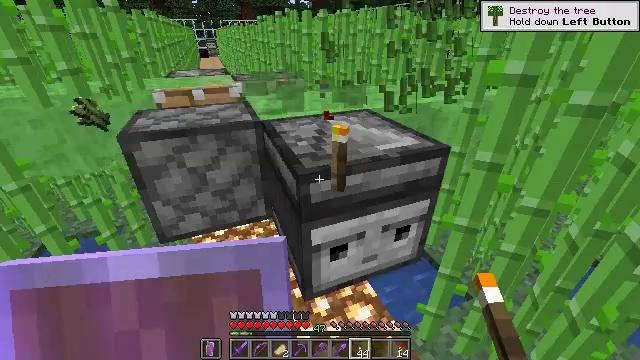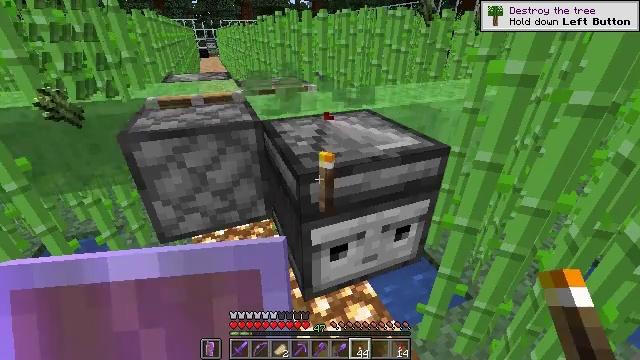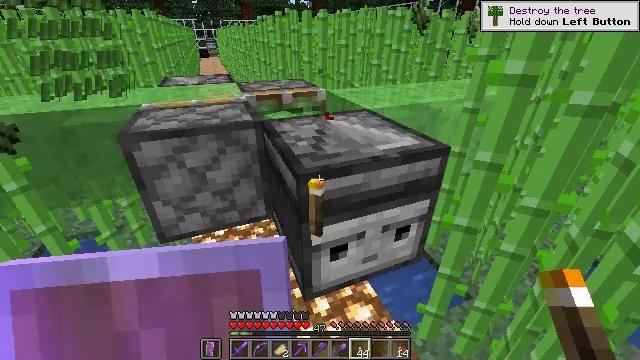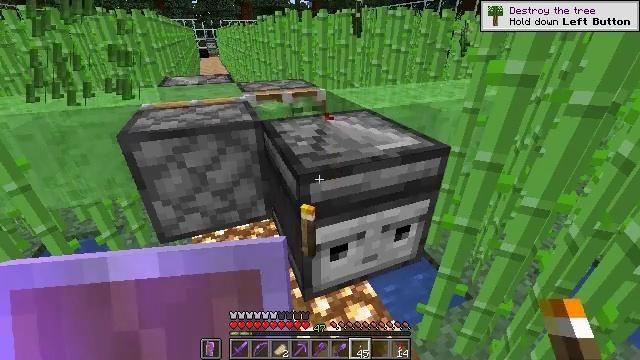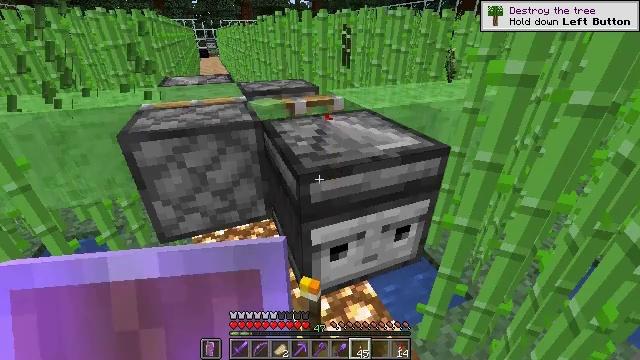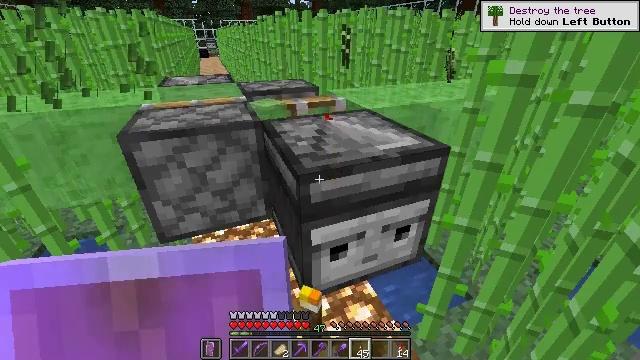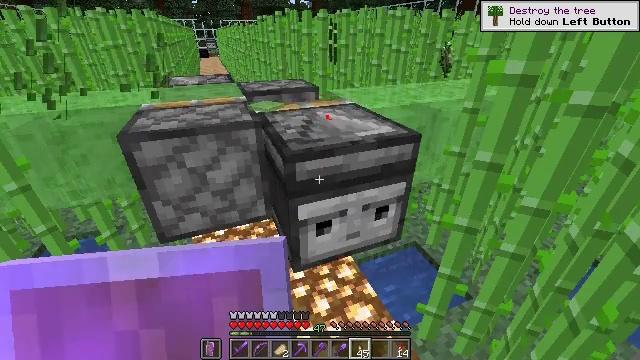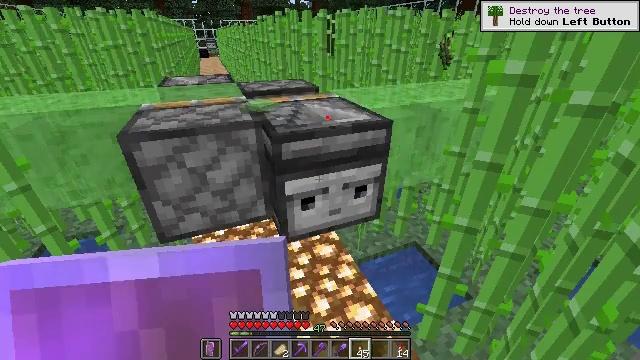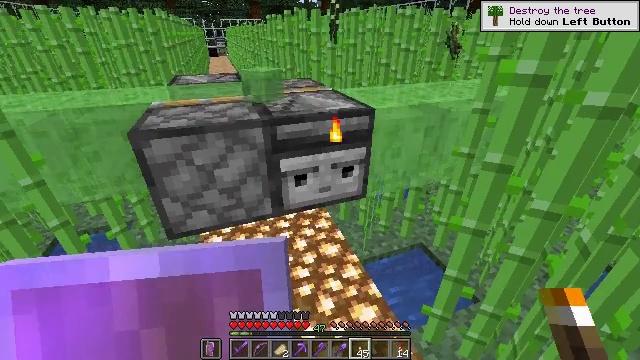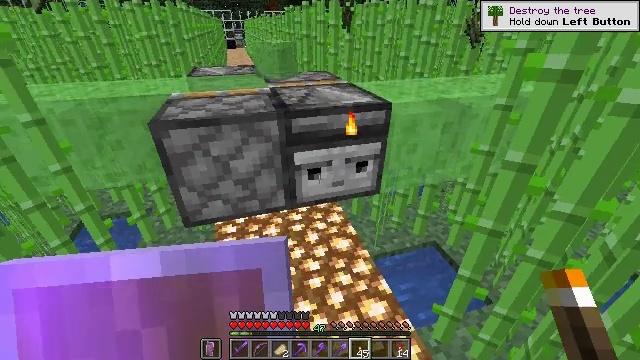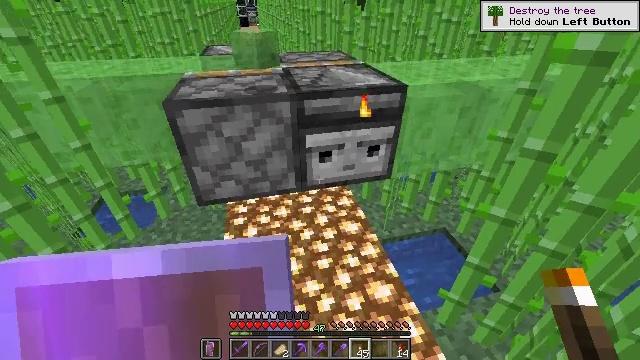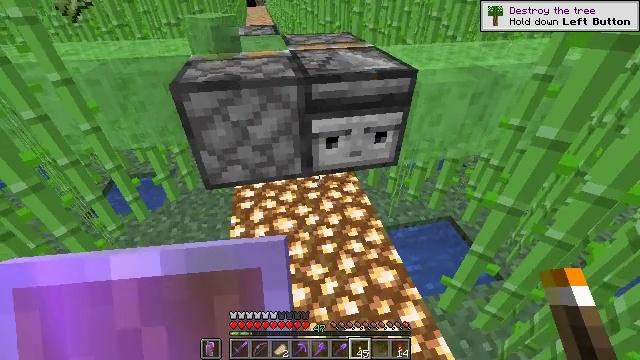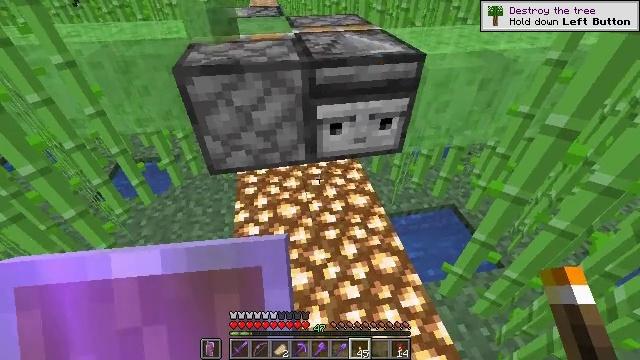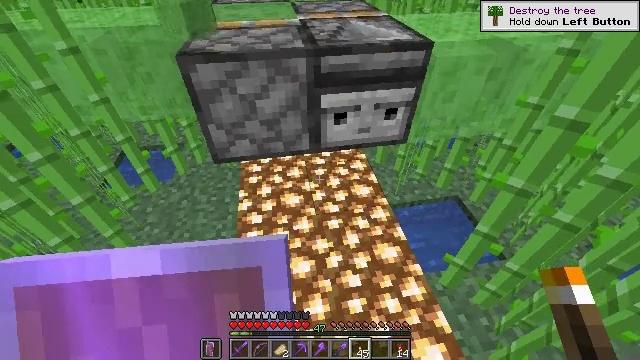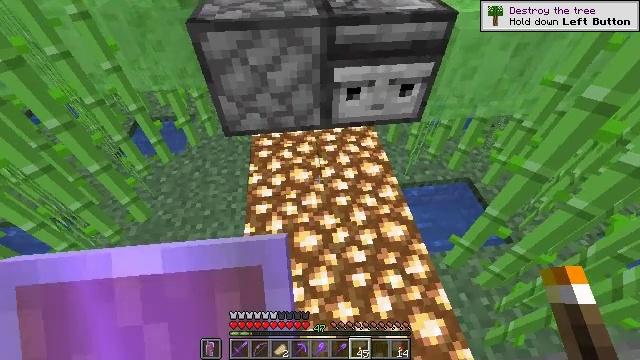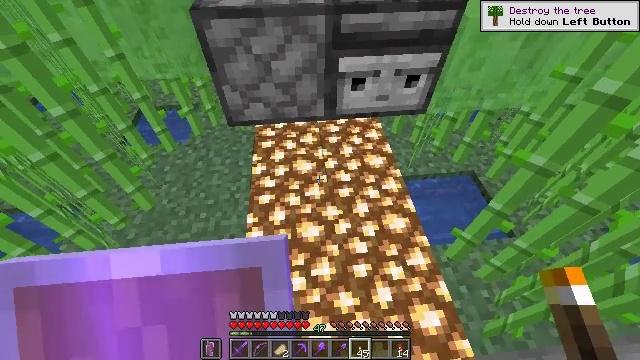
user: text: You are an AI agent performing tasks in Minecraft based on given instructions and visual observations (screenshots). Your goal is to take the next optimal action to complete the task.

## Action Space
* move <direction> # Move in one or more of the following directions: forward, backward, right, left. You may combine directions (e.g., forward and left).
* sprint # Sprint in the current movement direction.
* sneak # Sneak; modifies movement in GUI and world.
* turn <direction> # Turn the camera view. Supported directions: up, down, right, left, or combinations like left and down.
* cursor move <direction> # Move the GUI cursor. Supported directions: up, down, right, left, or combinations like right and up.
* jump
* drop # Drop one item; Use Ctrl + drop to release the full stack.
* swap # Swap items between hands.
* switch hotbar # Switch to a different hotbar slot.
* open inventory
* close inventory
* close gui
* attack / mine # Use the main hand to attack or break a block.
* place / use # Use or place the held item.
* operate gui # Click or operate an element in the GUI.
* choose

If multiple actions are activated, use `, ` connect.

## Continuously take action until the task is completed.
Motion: motion action
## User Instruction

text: Get observer for redstone contraptions.
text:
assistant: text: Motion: no_op
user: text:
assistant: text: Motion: no_op
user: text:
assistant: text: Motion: no_op
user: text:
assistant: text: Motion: no_op
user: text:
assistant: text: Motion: no_op
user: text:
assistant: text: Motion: no_op
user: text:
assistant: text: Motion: no_op
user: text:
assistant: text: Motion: turn left
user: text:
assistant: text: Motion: turn left and down
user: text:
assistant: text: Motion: turn left and down
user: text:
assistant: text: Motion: turn left and down
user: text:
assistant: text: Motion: turn left and down
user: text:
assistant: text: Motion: turn left and down
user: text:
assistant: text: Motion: turn left and down
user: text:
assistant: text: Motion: turn left and down
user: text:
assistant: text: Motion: no_op
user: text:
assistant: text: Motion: no_op
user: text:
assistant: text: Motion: no_op
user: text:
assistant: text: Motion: no_op
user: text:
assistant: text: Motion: no_op
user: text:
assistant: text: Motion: no_op
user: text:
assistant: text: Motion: turn right and up
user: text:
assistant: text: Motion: turn right and up
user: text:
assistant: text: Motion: turn up
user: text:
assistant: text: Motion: no_op
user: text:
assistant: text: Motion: no_op
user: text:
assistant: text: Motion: no_op
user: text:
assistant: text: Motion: no_op
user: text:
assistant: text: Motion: no_op
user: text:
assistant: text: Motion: no_op